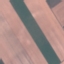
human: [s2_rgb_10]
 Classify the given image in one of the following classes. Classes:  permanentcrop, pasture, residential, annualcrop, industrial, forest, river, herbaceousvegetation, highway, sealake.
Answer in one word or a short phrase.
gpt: AnnualCrop